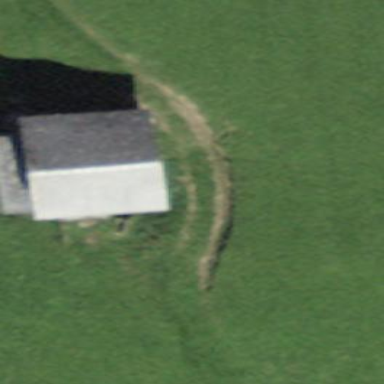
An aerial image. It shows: Barn.